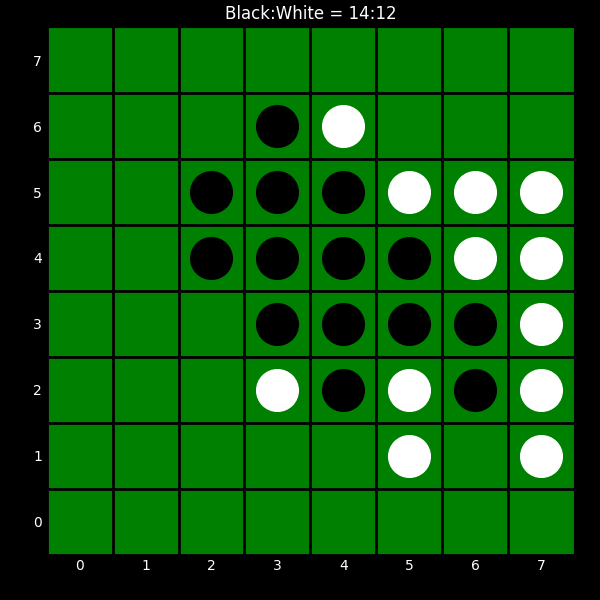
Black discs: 14
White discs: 12